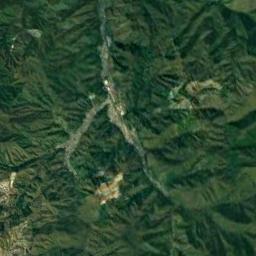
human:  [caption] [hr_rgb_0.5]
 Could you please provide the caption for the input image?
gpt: Many trees are on the mountain .

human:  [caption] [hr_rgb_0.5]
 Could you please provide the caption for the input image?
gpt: The mountain is full of green plants with lines of bare land .

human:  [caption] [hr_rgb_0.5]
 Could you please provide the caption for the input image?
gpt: There are many terraces and mountain trails on this mountain .

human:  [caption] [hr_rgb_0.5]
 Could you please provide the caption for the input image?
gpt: The folded mountain consists of a number of ridges and valleys and is covered with dense vegetation .

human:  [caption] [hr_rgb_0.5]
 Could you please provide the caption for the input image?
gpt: There are many ridges on the green mountain .